Current action and preconditions to check: trajectory_clear

Your task: For each precondition in the list above, predict whether it will hold at this action.

Consider the current scene as observed from the mobile robot's camera, and analyze the predicted future states of all dynamic agents (e.g., people, animals, vehicles, or any moving entities) within the NEXT SECOND.

IMPORTANT: Only answer "very likely" if you are absolutely certain—based on strong, clear evidence—that a dynamic agent will violate the precondition in the predicted future state. Do NOT answer "very likely" for unlikely, ambiguous, or low-probability risks.

Ask yourself for each precondition: Is there a high probability, with clear and convincing evidence, that the predicted future states of any dynamic agent will interfere with the predicted future state of the currently executing action within the NEXT SECOND, causing that precondition to fail?

Assess the risk level based on these predictions. Use "likely" or "very likely" if motions create a clear risk of interference.

Use "neutral" or "improbable" if agents are nearby but their predicted paths are clearly diverging or non-conflicting.

Failure Risk Categories: "very improbable", "improbable", "neutral", "likely", "very likely"

Answer Format: Output ONLY the probability_of_failure value from these categories: "very improbable", "improbable", "neutral", "likely", "very likely"

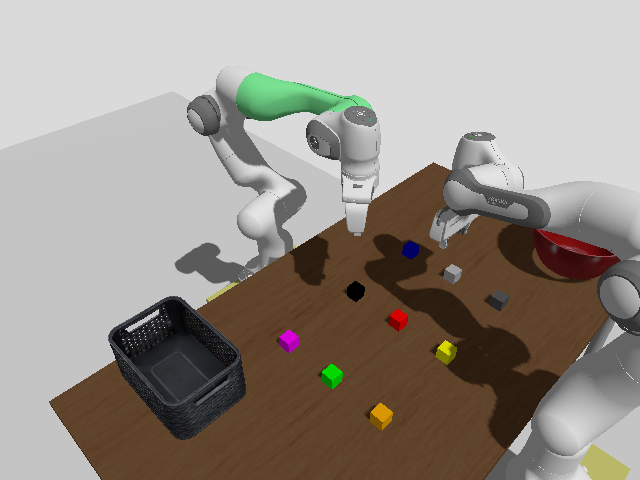

Answer: improbable